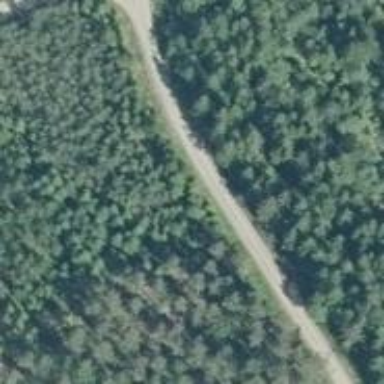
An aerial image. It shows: Unclassified road.